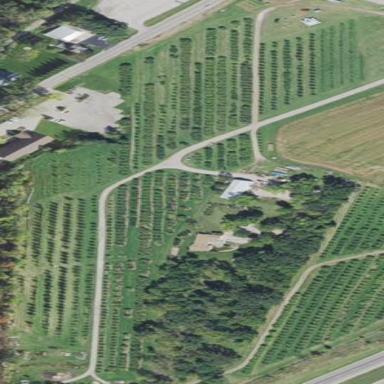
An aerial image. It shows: Orchard.